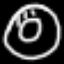
Label: donut